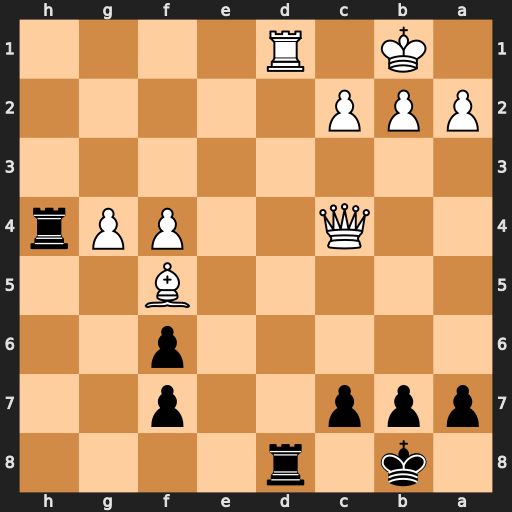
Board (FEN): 1k1r4/ppp2p2/5p2/5B2/2Q2PPr/8/PPP5/1K1R4
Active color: b
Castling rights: -
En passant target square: -
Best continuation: Rxd1#